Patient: sex M, age 30
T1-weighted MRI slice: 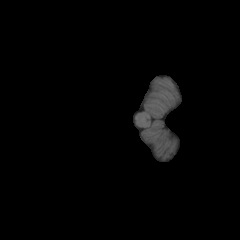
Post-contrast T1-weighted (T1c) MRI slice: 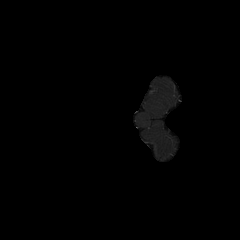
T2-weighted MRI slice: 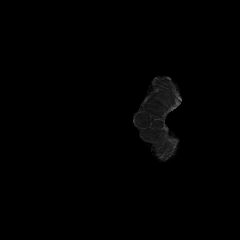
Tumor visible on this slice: no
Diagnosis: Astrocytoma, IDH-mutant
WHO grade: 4